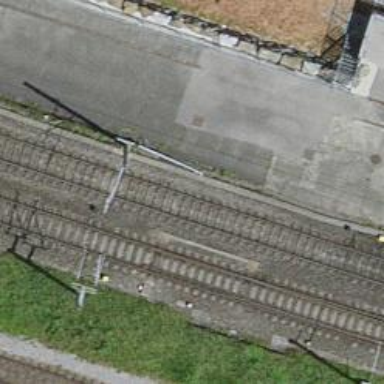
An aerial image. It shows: Railway switch.